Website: macys
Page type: billing-address
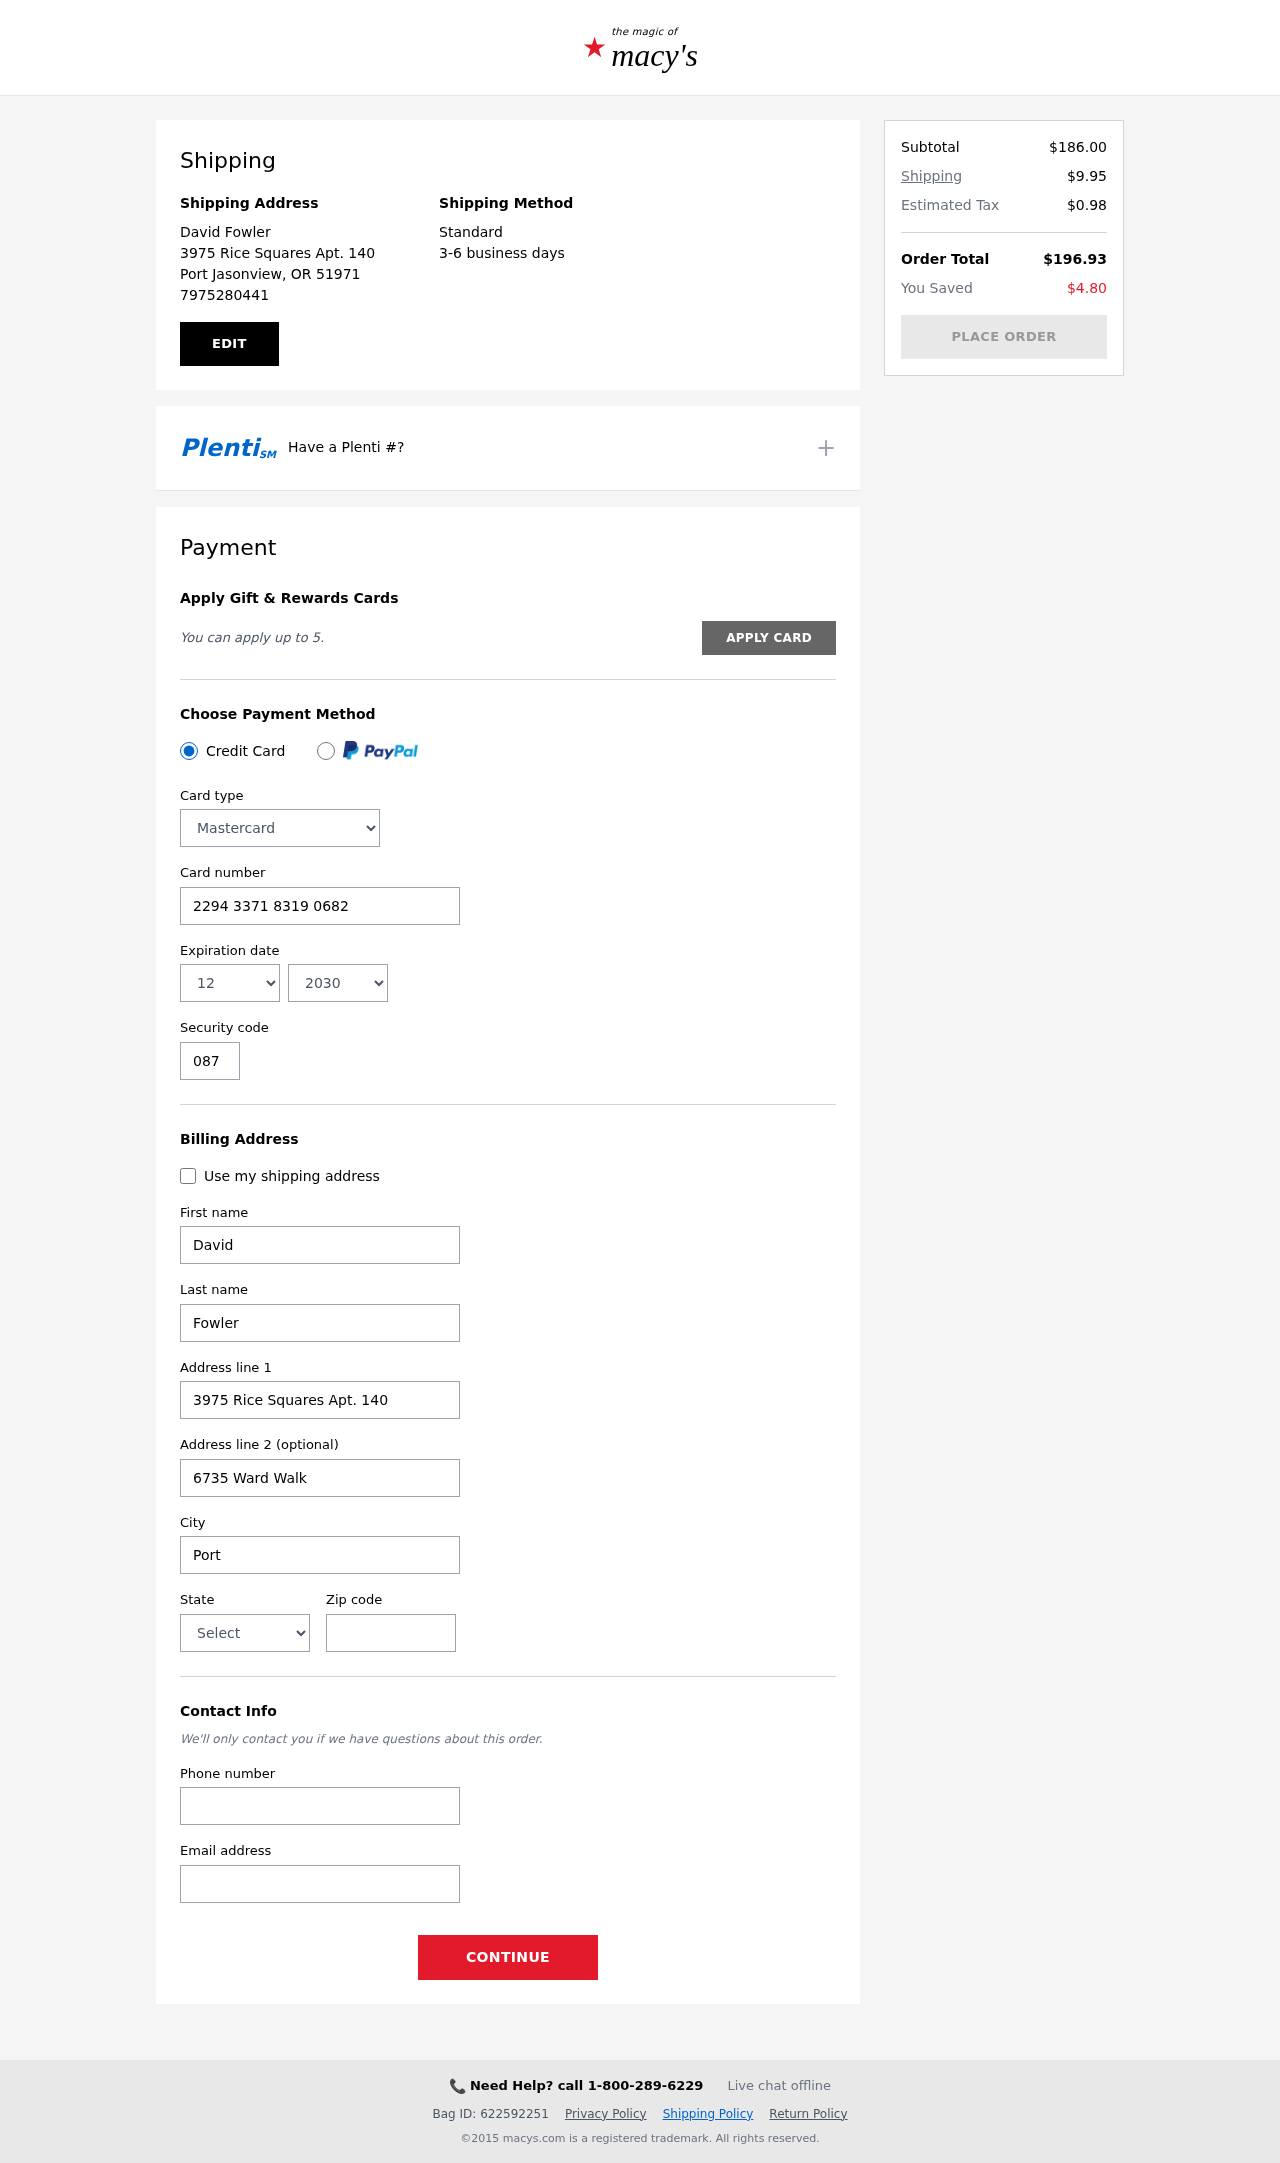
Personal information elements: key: PII_CARD_CVV
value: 087
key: PII_CARD_EXPIRY_MONTH
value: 12
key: PII_CARD_EXPIRY_YEAR
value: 30
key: PII_CARD_NUMBER
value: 2294 3371 8319 0682
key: PII_CARD_TYPE
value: Mastercard
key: PII_CITY
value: Port Jasonview
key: PII_CITY_STATE_ZIP
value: Port Jasonview, OR 51971
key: PII_EMAIL
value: dfowler@yahoo.com
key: PII_FIRSTNAME
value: David
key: PII_FULLNAME
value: David Fowler
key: PII_LASTNAME
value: Fowler
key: PII_PHONE
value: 7975280441
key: PII_POSTCODE
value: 51971
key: PII_STATE
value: Oregon
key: PII_STREET
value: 3975 Rice Squares Apt. 140
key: PII_STREET2
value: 6735 Ward Walk
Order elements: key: ORDER_SUBTOTAL
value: $186.00
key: ORDER_SHIPPING_COST
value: $9.95
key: ORDER_TAX
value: $0.98
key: ORDER_TOTAL
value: $196.93
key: ORDER_SAVINGS
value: $4.80